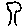
Label: tree